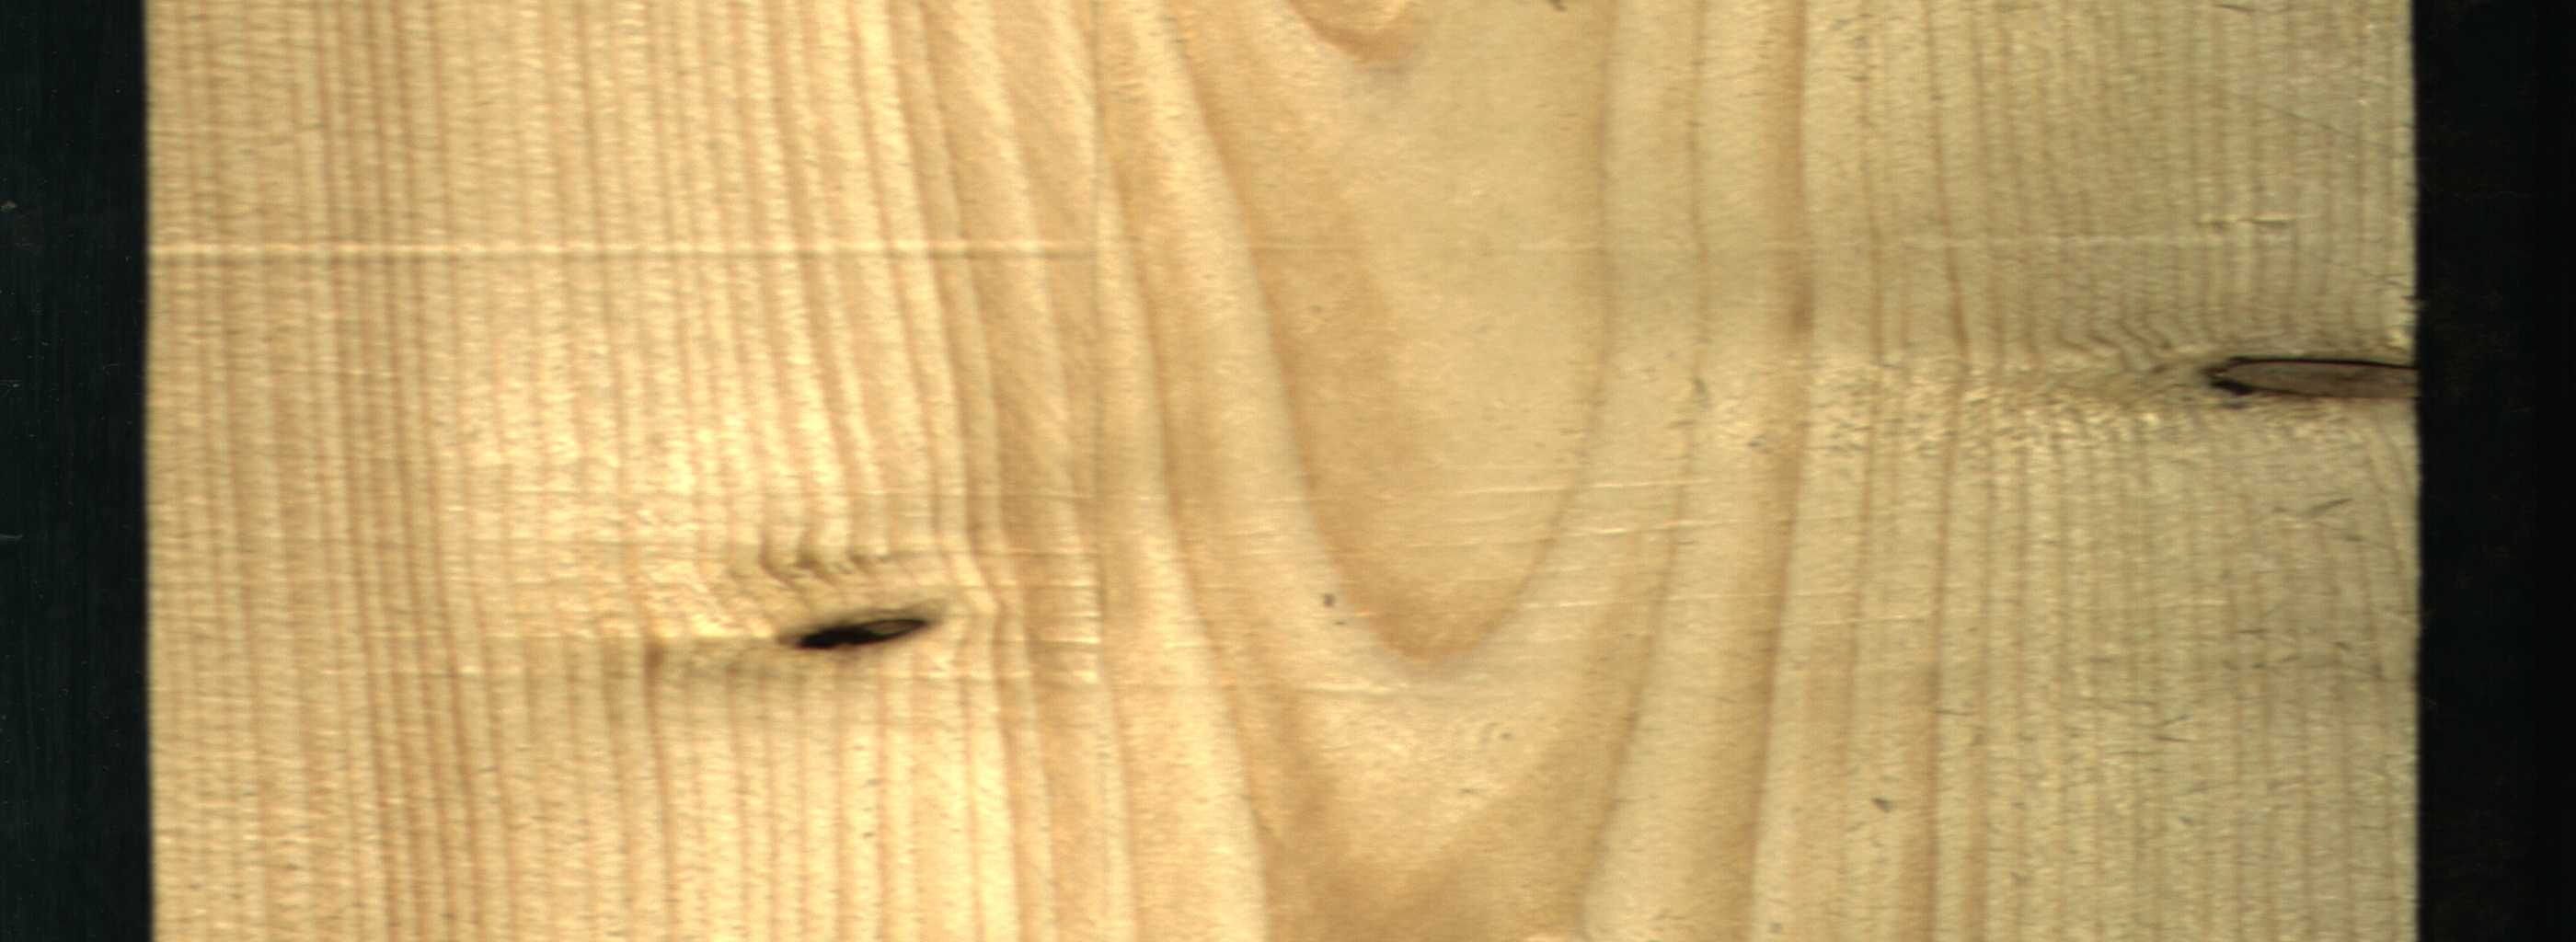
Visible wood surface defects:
Dead_Knot
Dead_Knot